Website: walmart
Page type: address-validator
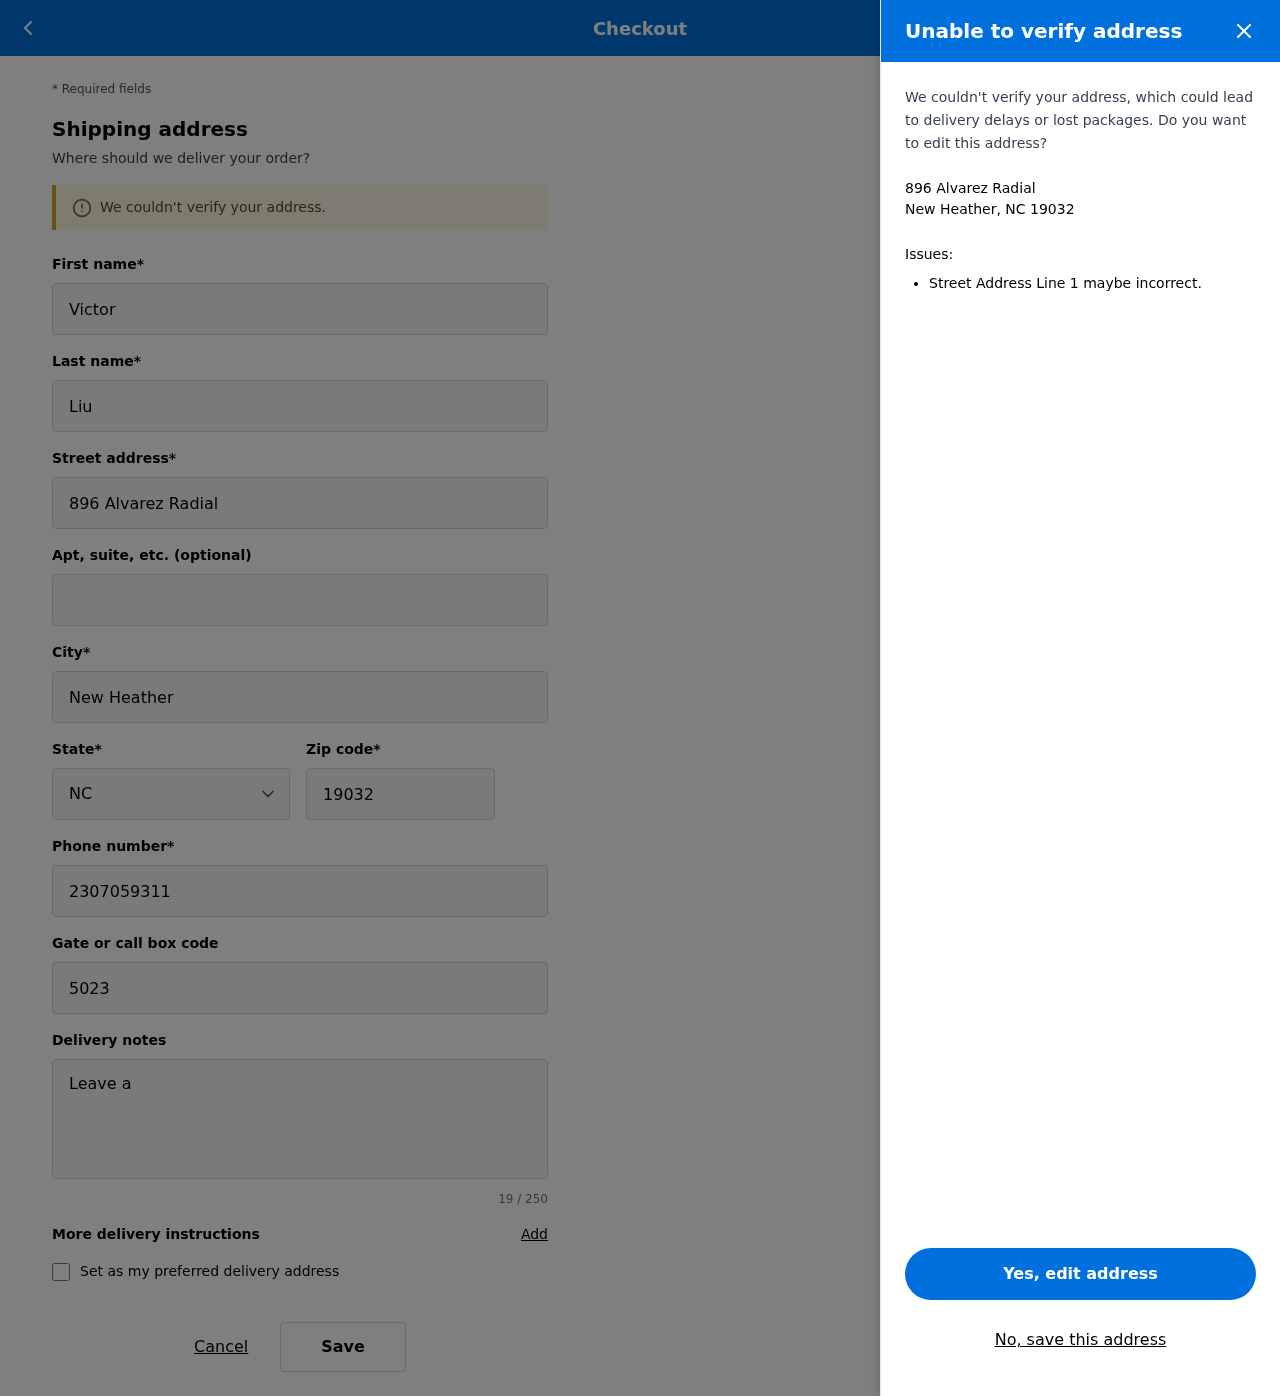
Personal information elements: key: PII_CITY_STATE_ZIP
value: New Heather, NC 19032
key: PII_DELIVERY_INSTRUCTIONS
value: Leave at front door
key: PII_STATE_ABBR
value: NC
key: PII_STREET
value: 896 Alvarez Radial
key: PII_FIRSTNAME
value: Victor
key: PII_LASTNAME
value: Liu
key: PII_CITY
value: New Heather
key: PII_POSTCODE
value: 19032
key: PII_PHONE
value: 2307059311
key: PII_SECURITY_CODE
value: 5023